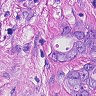
Metastatic tissue present: yes